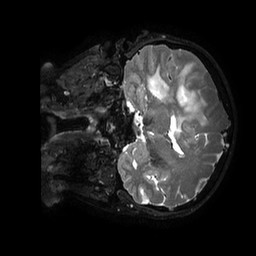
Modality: T2w
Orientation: coronal
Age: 70
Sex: female
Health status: ill
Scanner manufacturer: philips
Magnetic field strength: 3 T
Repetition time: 3.5 s
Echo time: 0.3 s